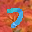
Label: 7